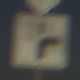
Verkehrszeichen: VerlaufVorfahrtsstrasse8
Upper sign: Vorfahrtsstrasse
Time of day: MorningAfternoon
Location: Outdoor (Nature)
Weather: Clear
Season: NotSpecified
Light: Natural